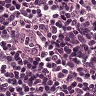
Metastatic tissue present: no